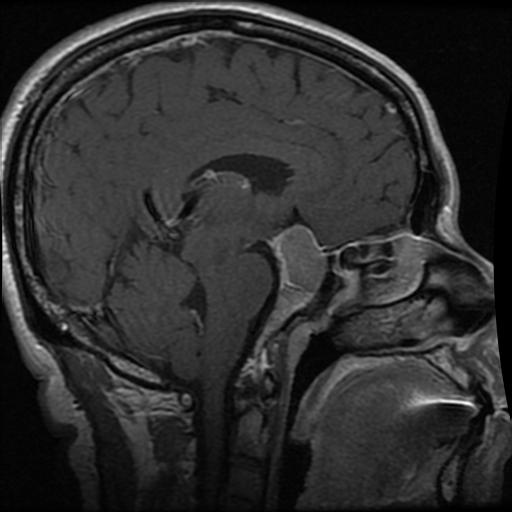
Label: pituitary